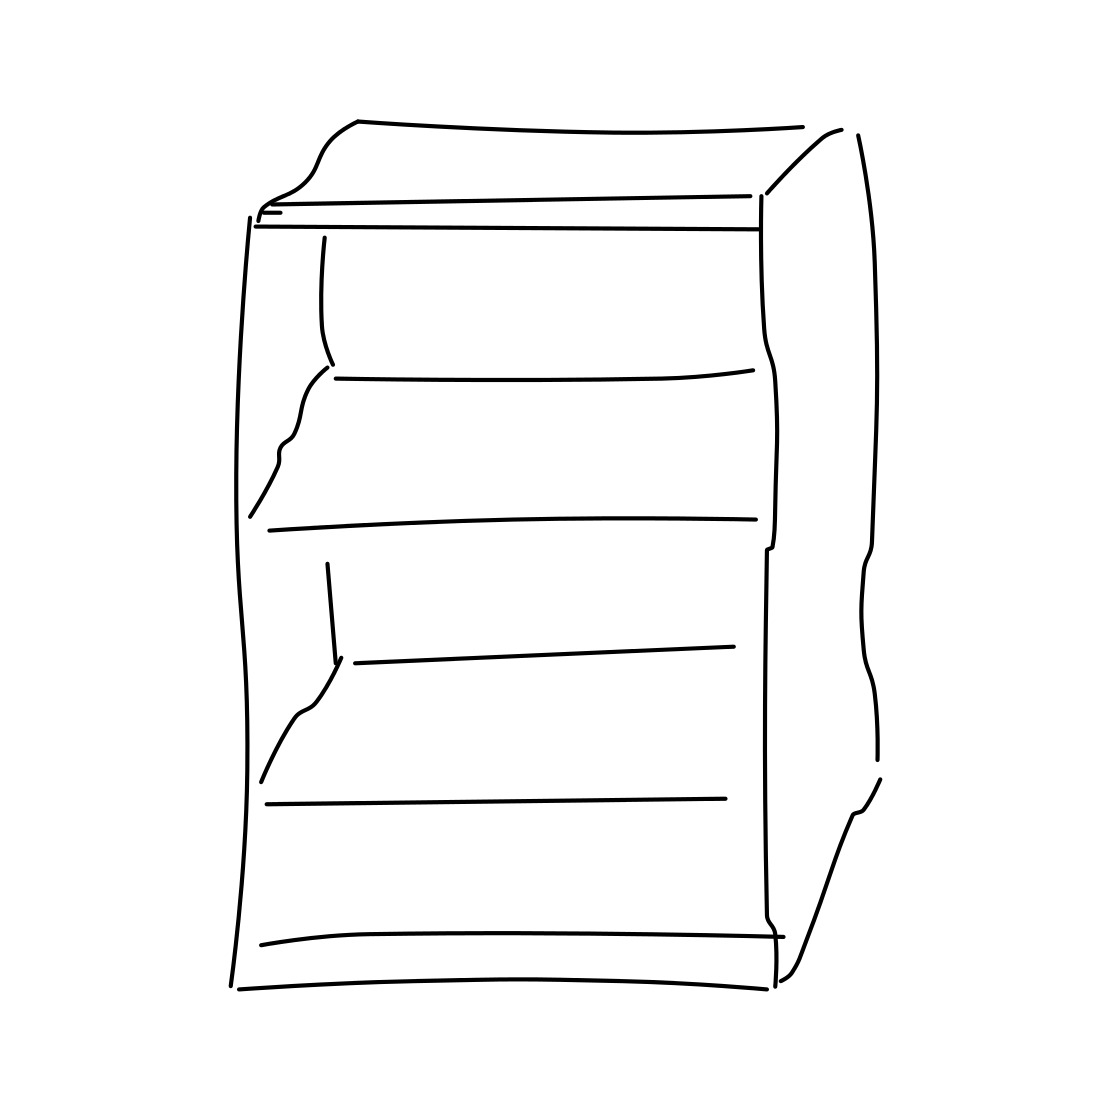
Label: bookshelf